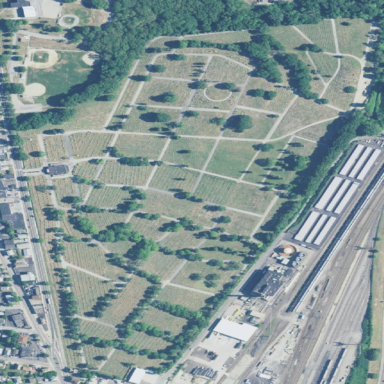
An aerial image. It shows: Cemetery.